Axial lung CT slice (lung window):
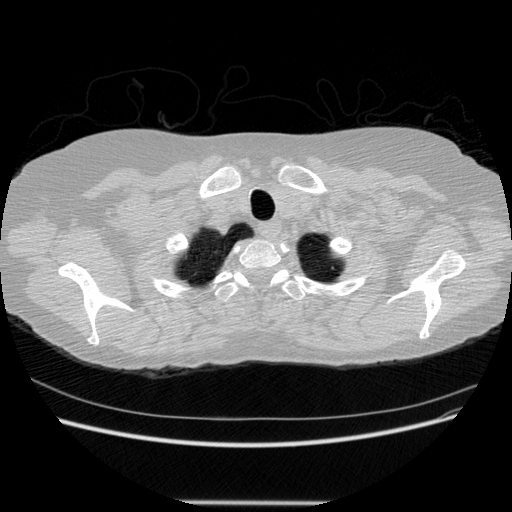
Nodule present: no